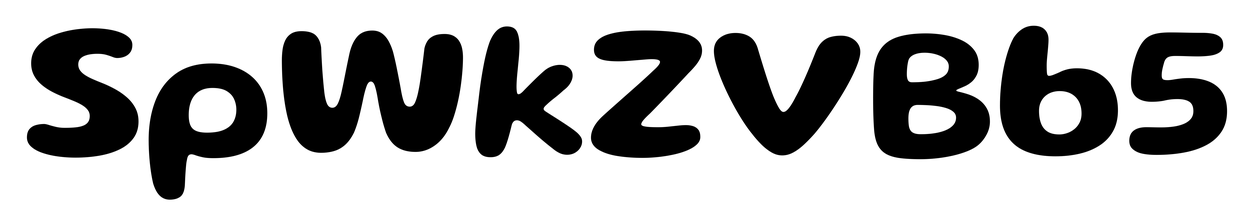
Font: Gluten_SemiBold